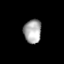
Tissue: prostate
Cell type: T cells
Senescence score: 0.8222
Nuclear area (px): 410
Mean DAPI intensity: 168.207